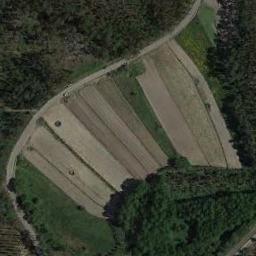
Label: terrace